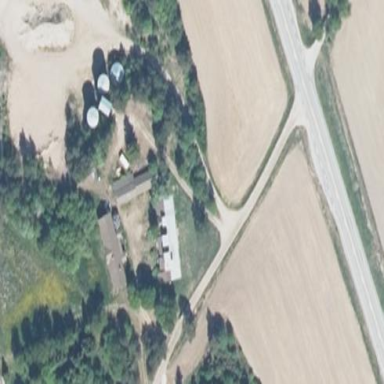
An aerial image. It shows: Farmyard area.